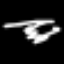
Label: squiggle